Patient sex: M
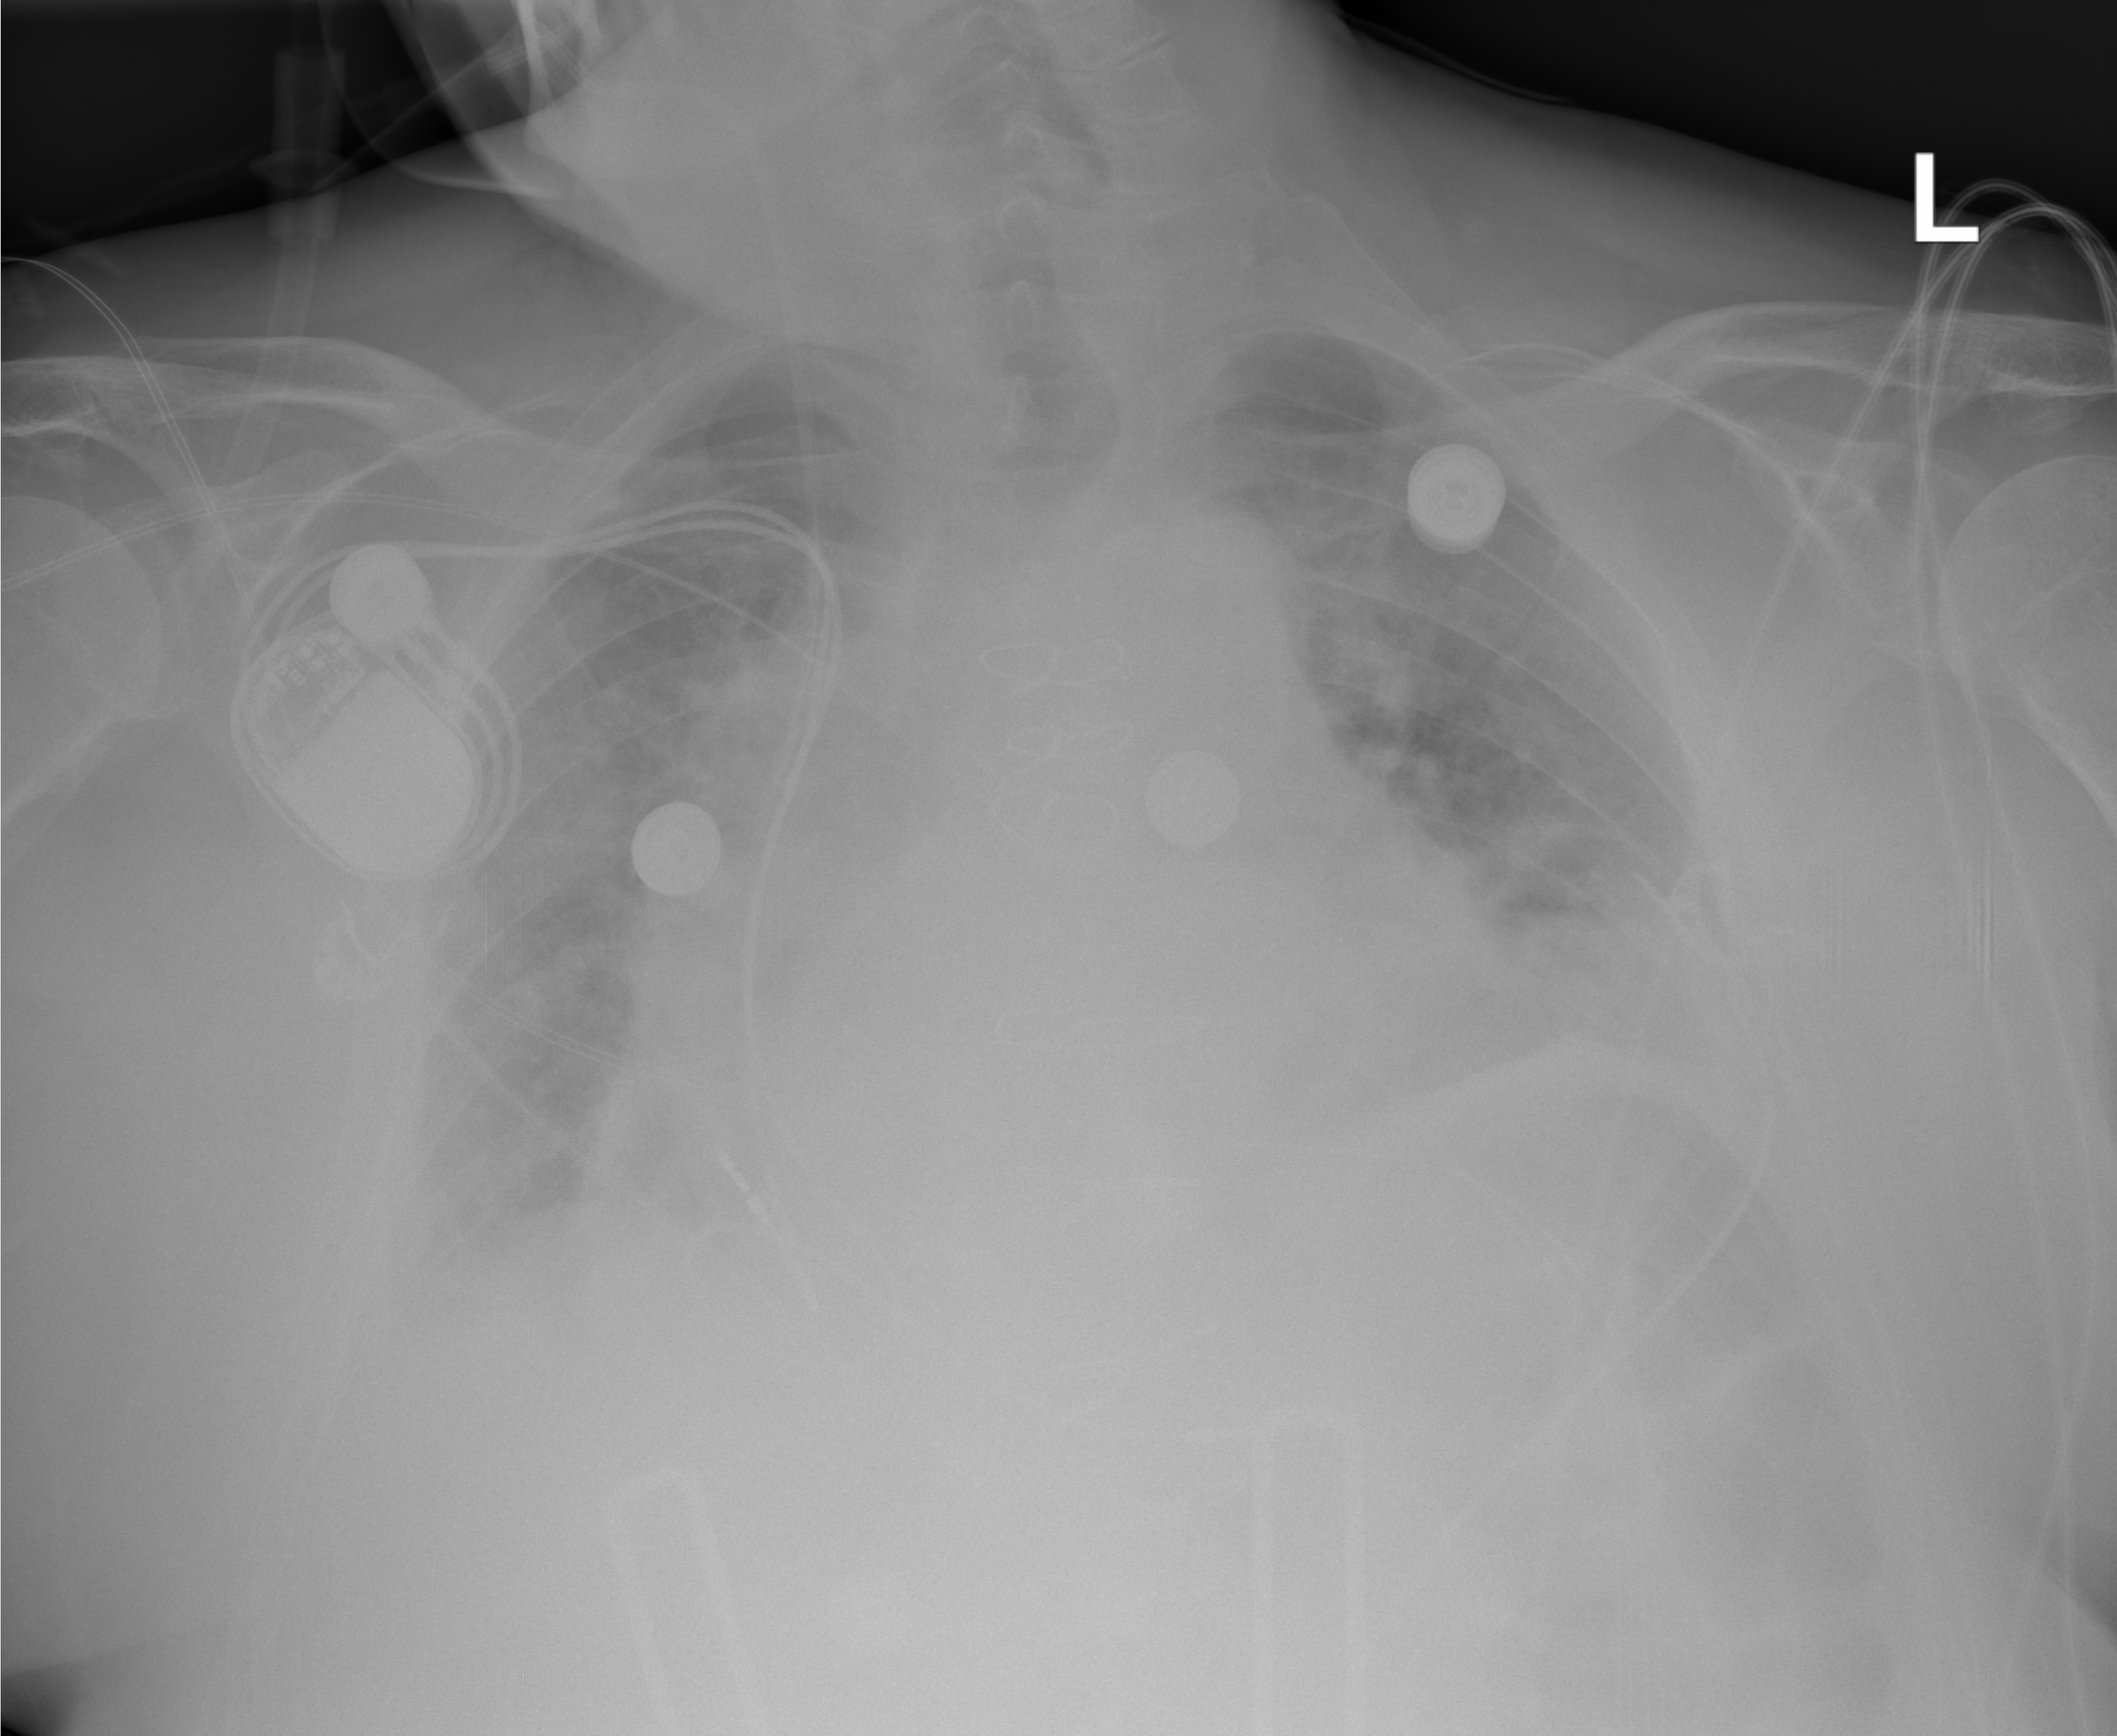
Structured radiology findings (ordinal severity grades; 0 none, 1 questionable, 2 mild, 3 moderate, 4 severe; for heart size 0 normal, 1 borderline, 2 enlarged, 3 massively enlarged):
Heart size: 2
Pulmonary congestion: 0
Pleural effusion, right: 2
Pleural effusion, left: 2
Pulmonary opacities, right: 0
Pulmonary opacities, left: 0
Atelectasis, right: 2
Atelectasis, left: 2